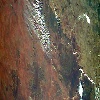
Label: land